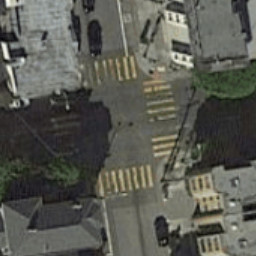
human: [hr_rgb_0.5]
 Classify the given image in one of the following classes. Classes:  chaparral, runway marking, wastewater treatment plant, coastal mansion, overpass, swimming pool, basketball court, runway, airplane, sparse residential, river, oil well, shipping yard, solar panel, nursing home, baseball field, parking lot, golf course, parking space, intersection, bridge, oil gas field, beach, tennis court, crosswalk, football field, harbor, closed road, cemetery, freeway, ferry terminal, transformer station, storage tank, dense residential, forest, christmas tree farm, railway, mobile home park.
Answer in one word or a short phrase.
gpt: crosswalk